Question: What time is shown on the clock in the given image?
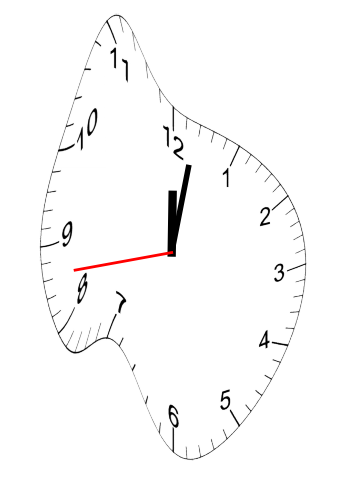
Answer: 12:01:43